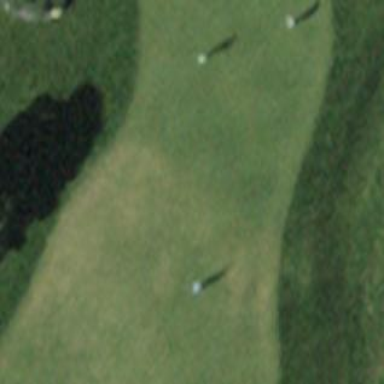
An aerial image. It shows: Grassy area designated for driving range golf.